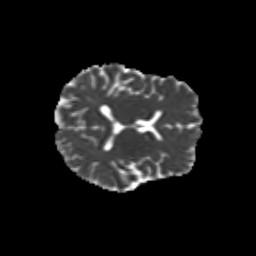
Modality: MD
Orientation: axial
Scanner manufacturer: siemens
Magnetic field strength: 3 T
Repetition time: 9.2 s
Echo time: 0.084 s